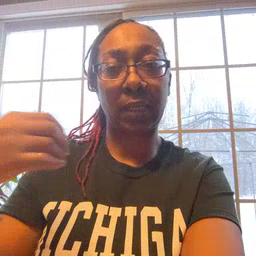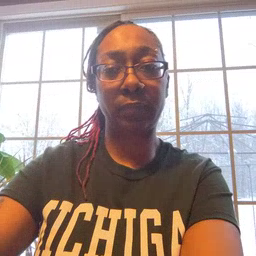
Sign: outside